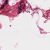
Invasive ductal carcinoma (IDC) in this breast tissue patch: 0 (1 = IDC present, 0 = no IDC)